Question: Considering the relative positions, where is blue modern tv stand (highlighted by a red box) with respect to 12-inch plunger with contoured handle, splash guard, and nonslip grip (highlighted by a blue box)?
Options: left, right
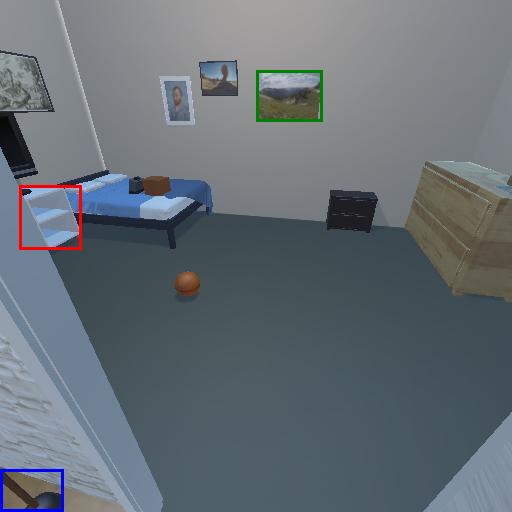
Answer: left